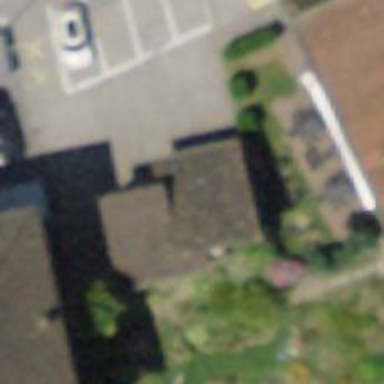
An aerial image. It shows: Library.